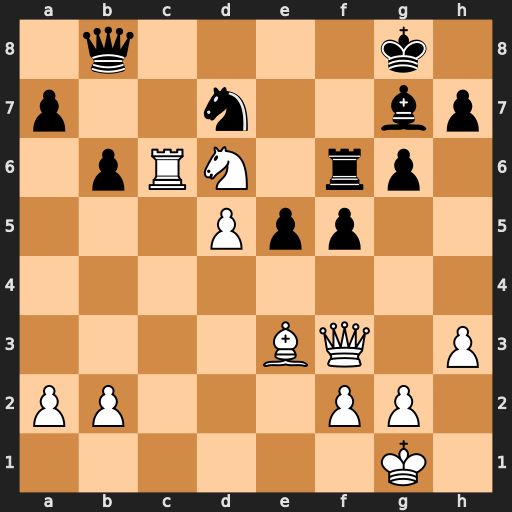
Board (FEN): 1q4k1/p2n2bp/1pRN1rp1/3Ppp2/8/4BQ1P/PP3PP1/6K1
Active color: w
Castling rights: -
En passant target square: -
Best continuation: Rc8+ Rf8 Rxb8